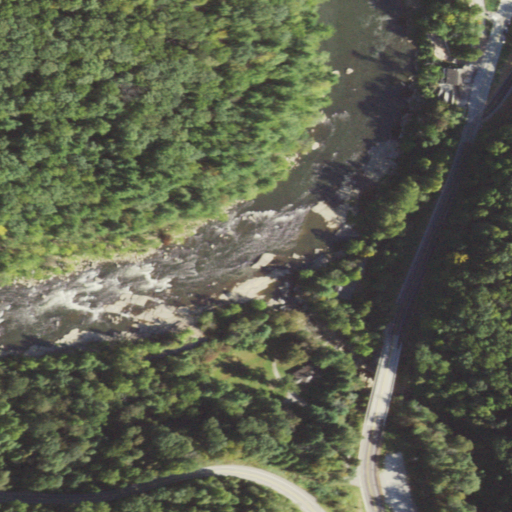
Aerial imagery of valley in Pennsylvania named Ohiopyle Gorge containing mixed forest, deciduous forest, open water, open development, low intensity development, medium intensity development, and herbaceous wetlands